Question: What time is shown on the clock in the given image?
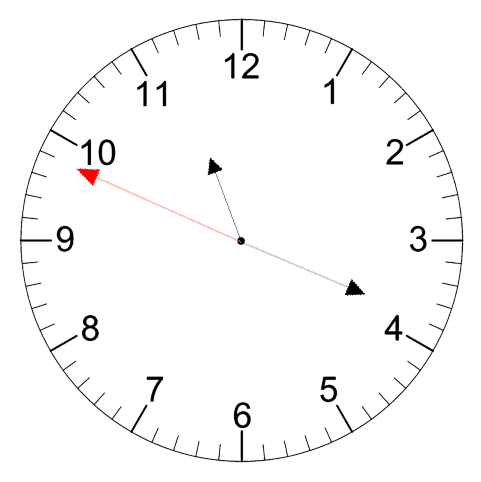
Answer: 11:18:49